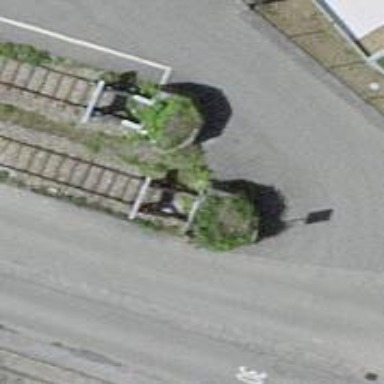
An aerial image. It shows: Railway buffer stop.